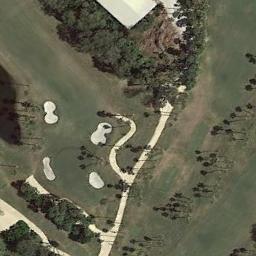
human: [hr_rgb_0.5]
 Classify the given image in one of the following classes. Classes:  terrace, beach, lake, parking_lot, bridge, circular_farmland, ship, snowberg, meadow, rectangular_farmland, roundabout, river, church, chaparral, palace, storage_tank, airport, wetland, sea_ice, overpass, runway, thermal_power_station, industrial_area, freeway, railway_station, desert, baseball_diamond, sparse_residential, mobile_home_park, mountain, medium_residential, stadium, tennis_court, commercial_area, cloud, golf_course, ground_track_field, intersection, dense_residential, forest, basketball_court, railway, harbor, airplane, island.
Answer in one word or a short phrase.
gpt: golf_course